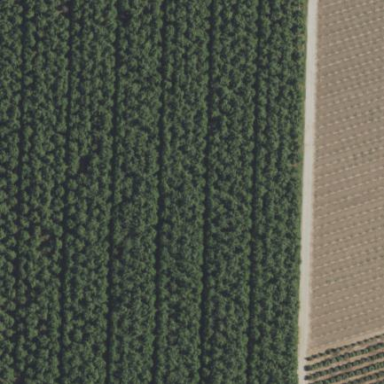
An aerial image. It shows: Orchard filled with walnut trees.